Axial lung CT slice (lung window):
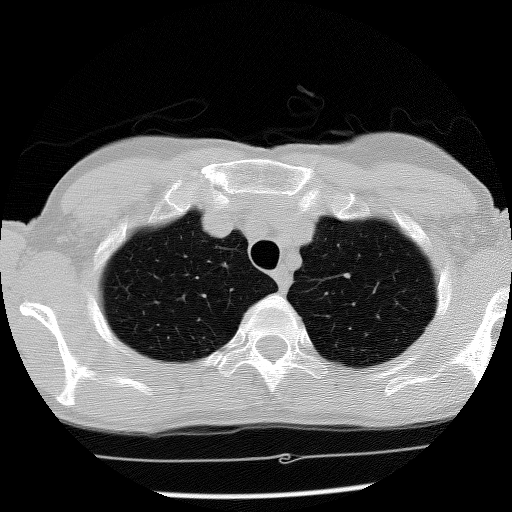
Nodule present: no